Field crop: tomato
Growth stage: 1
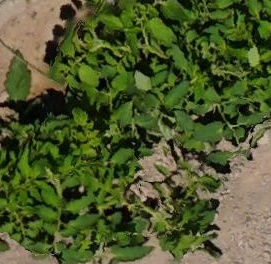
Species: tomato